Field crop: tomato
Growth stage: 1
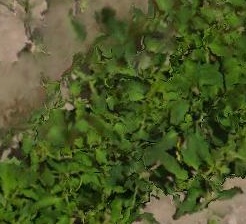
Species: tomato